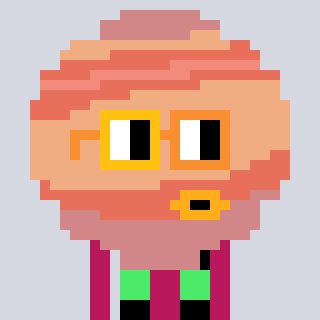
a pixel art character with square yellow and orange glasses, a jupiter-shaped head and a darkpink-colored body on a cool background